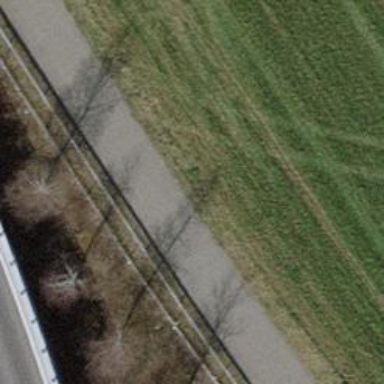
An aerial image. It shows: Asphalt track with grade1 tracktype suitable for agricultural vehicles.